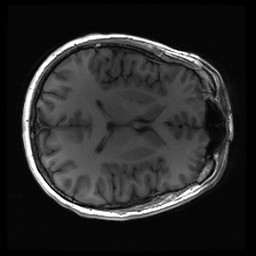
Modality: inplaneT1
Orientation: axial